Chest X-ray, PA view. Patient: 47 years old, sex F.
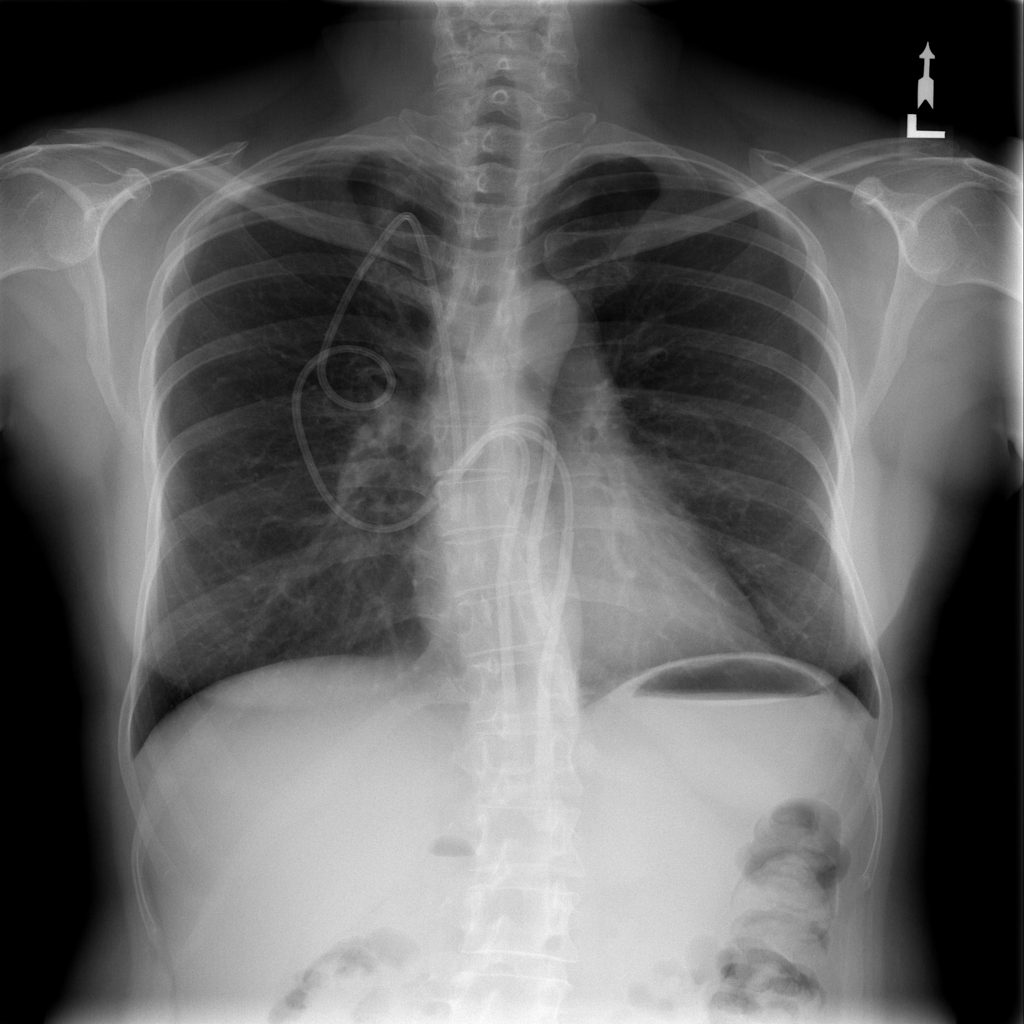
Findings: No Finding